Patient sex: F
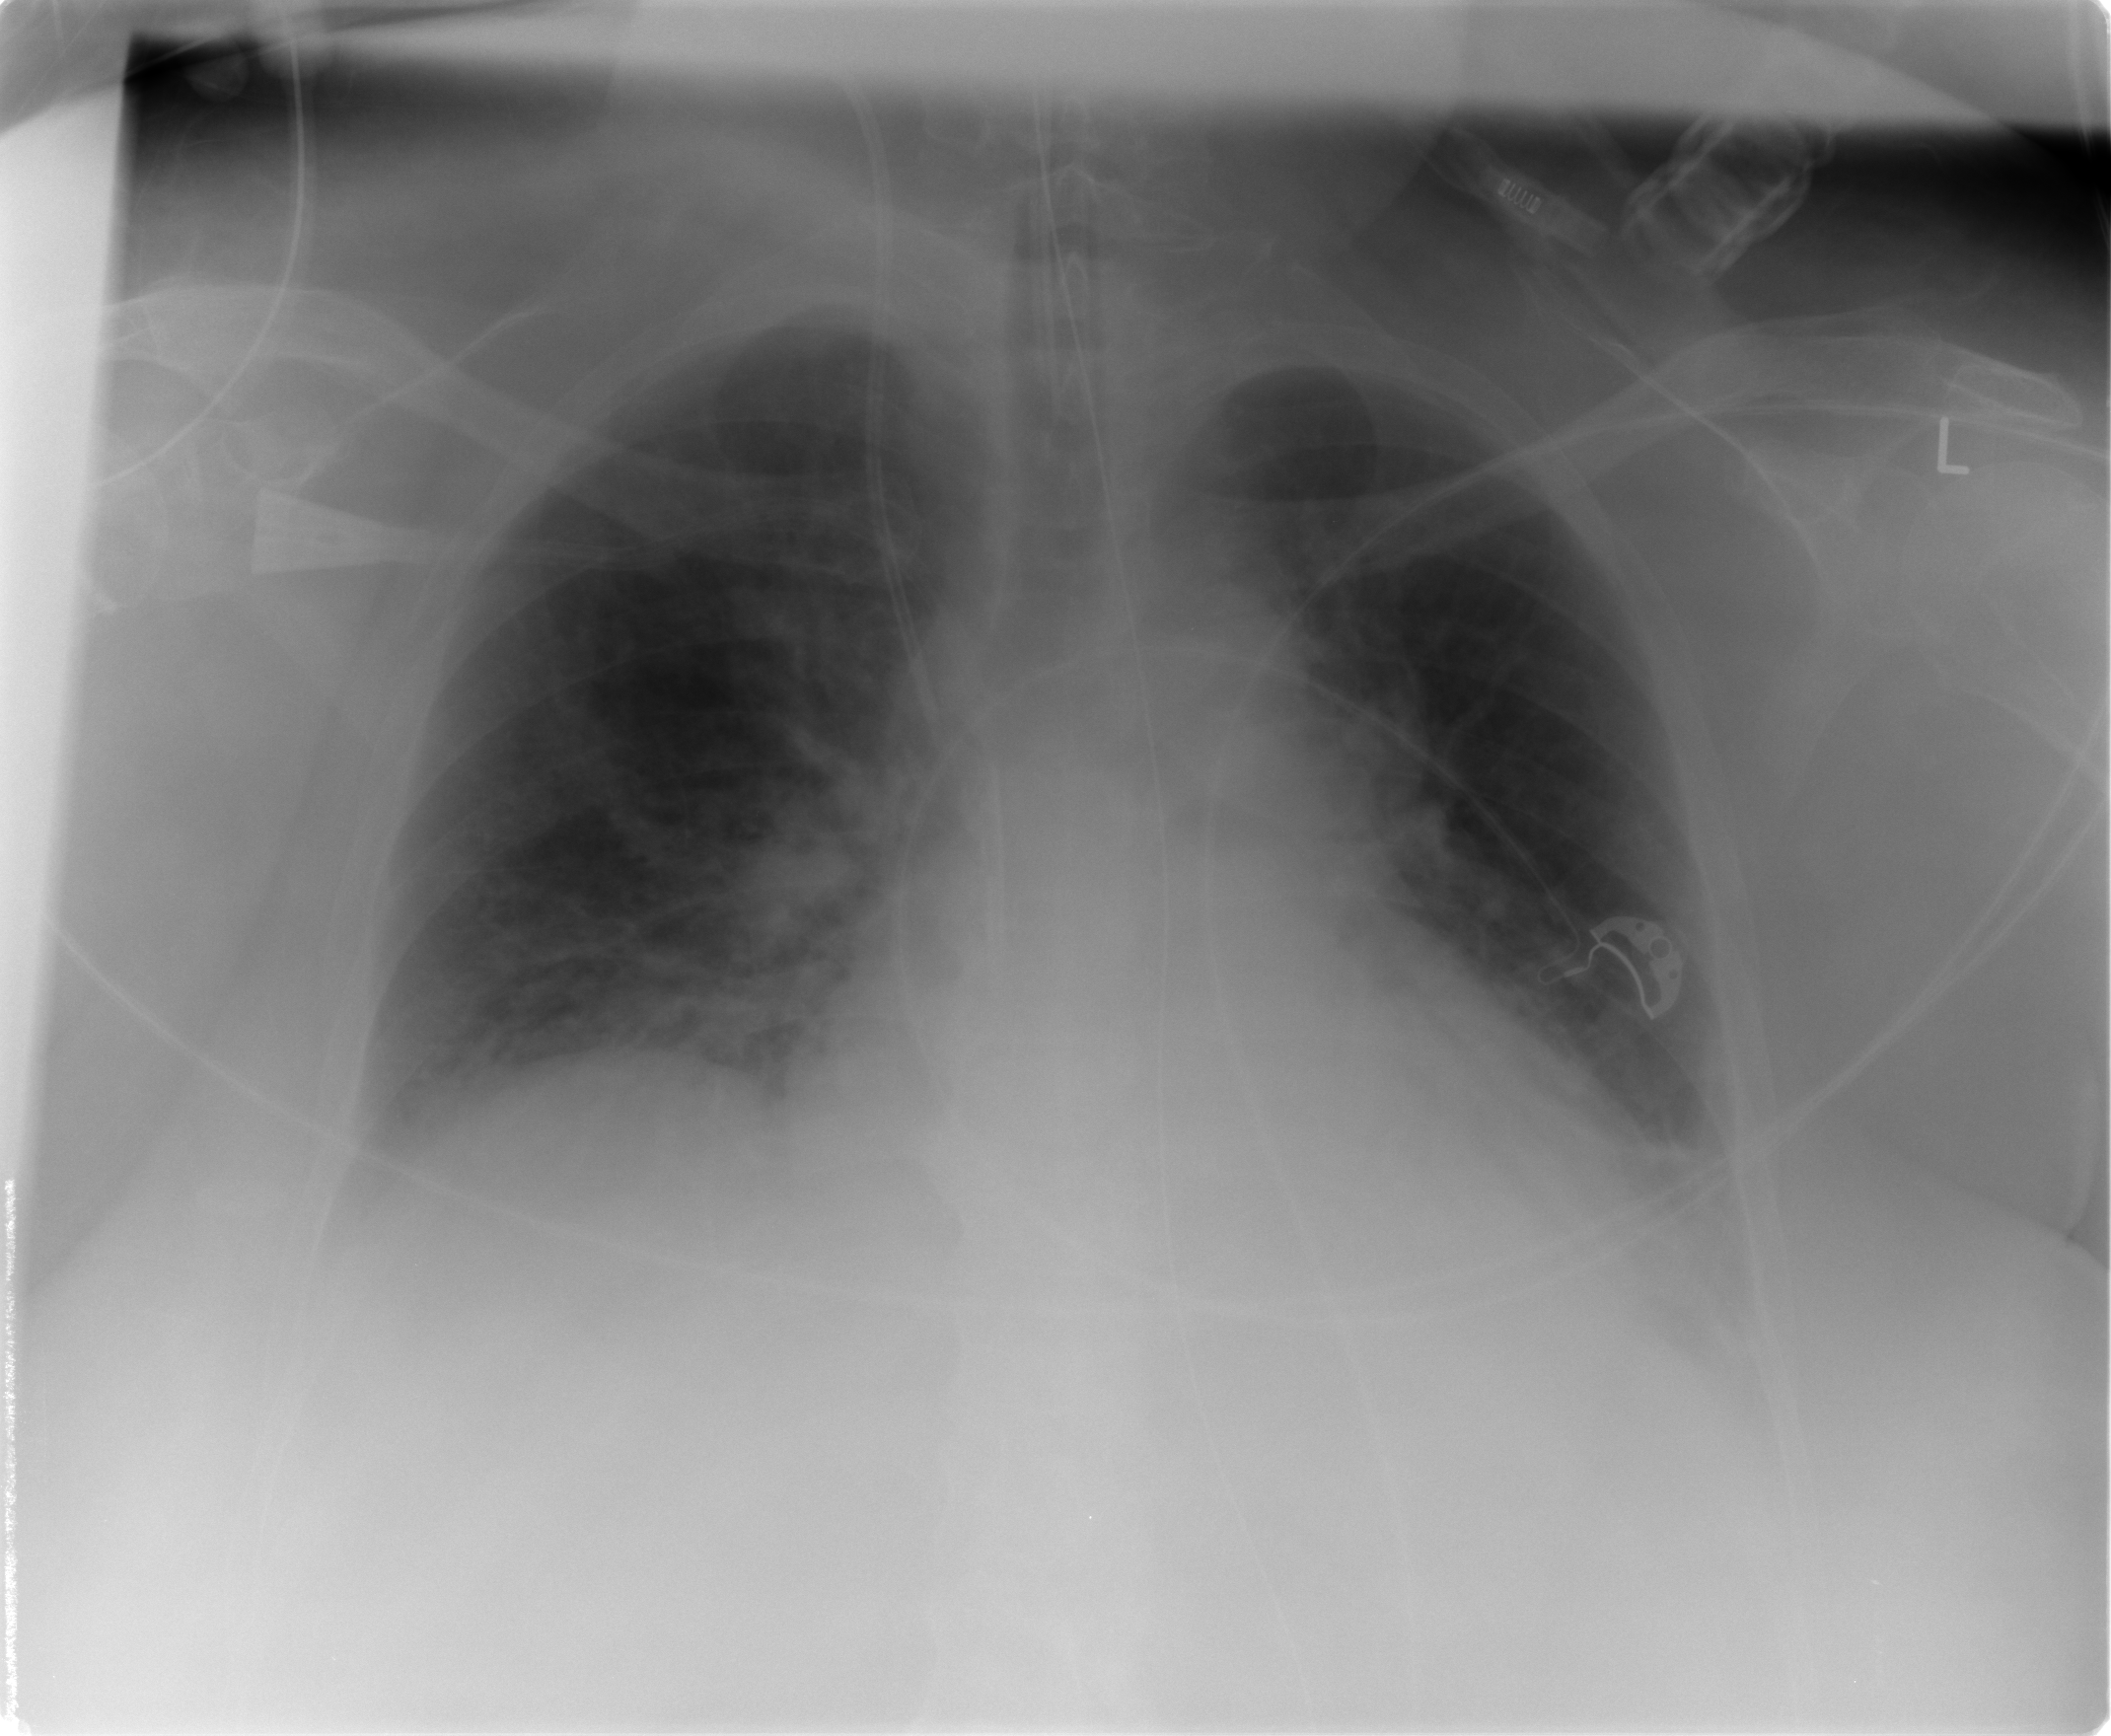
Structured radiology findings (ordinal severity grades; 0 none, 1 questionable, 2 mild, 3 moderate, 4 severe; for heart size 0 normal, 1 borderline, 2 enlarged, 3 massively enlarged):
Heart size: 1
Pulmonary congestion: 3
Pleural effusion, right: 2
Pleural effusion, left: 2
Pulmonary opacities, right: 2
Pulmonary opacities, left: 2
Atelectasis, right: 2
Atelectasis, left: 2